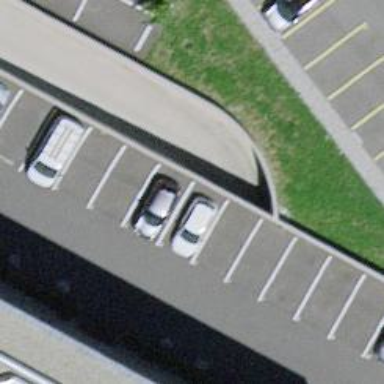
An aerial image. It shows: Parking entrance.